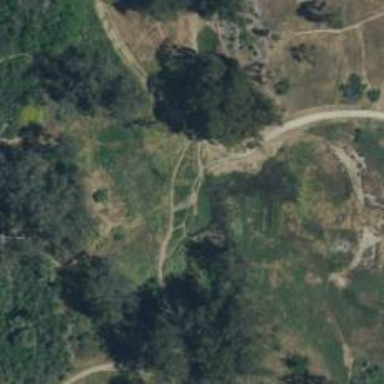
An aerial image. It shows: Path leading to bridge.